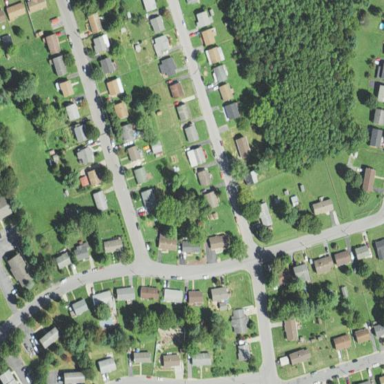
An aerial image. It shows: Residential area within neighborhood.